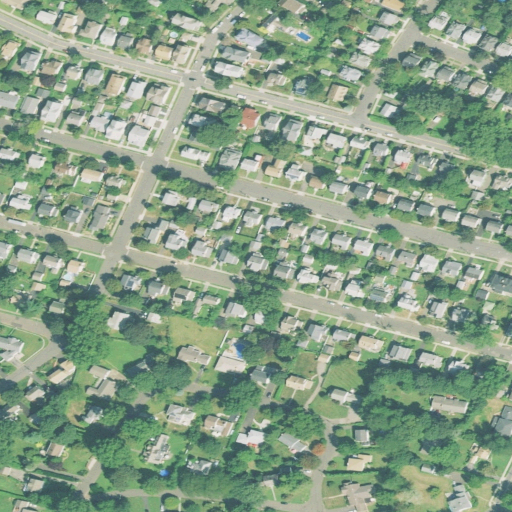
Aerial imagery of cape in Connecticut named Black Rock Neck containing medium intensity development, low intensity development, high intensity development, and open development